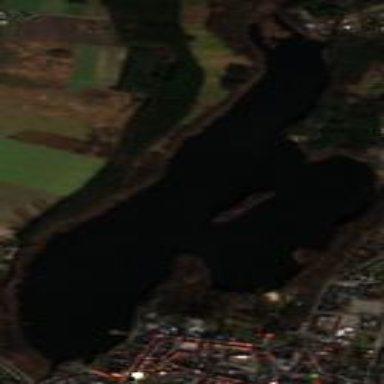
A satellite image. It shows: The outer border of the lake.